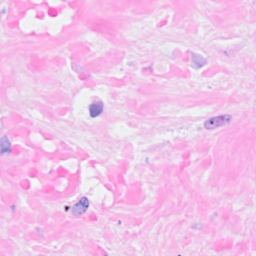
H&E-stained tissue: Breast